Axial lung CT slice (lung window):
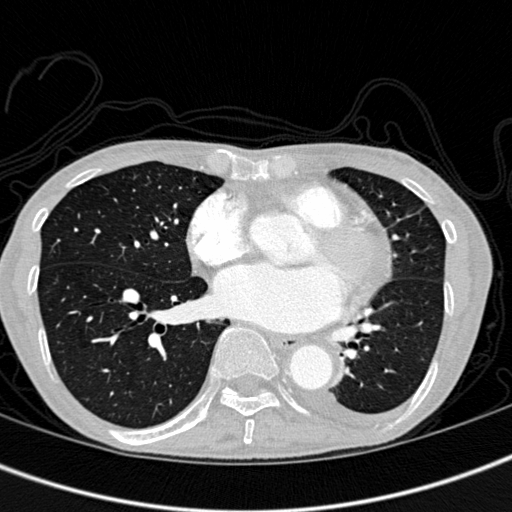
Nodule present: no